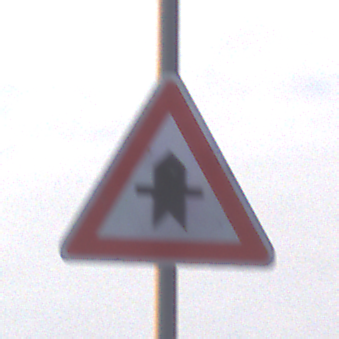
Verkehrszeichen: Vorfahrt
Umgebung: Outdoor, Nature
Tageszeit: Midday
Wetter: PartlyCloudy
Licht: Natural
Jahreszeit: NotSpecified
Kontrast: MediumContrast